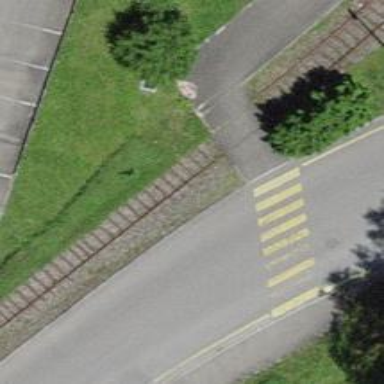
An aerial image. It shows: Crossing for the railway.